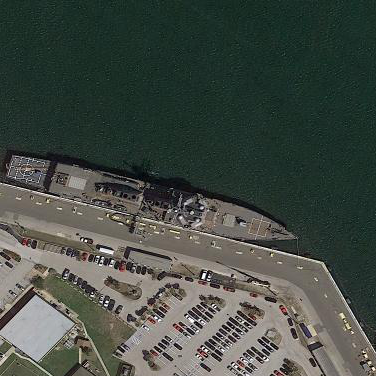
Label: Arleigh_Burke-class_destroyer